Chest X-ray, PA view. Patient: 35 years old, sex M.
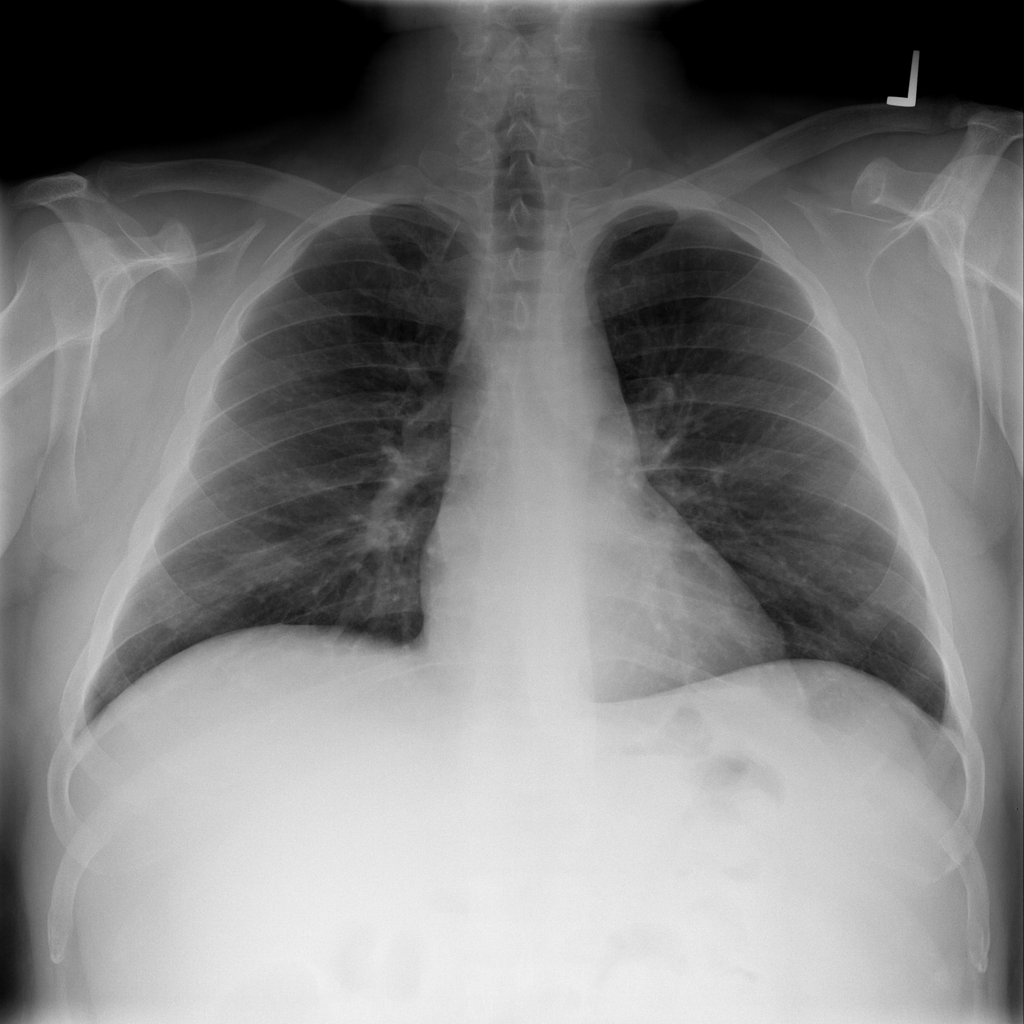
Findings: No Finding